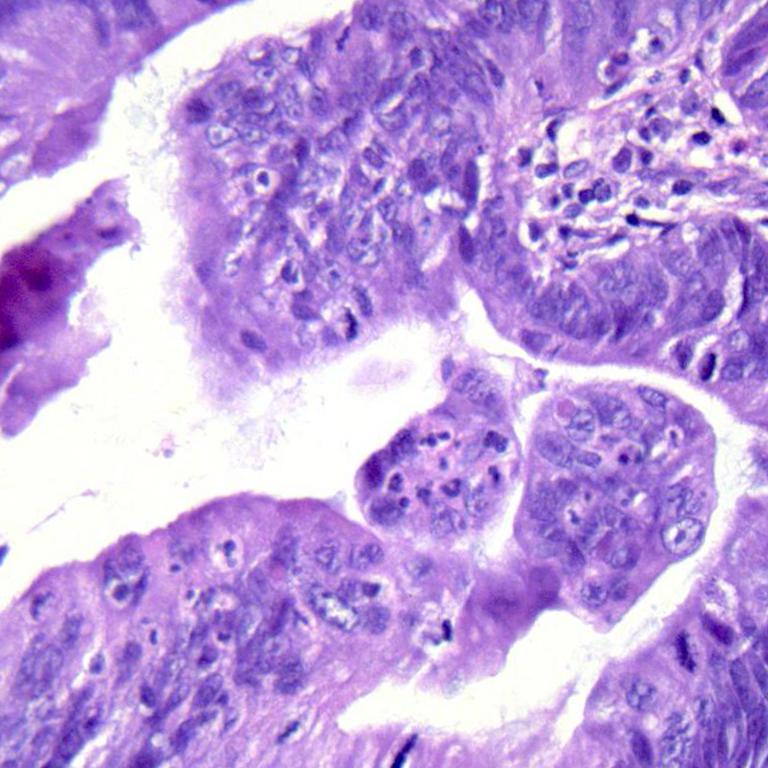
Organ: colon
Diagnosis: adenocarcinomas